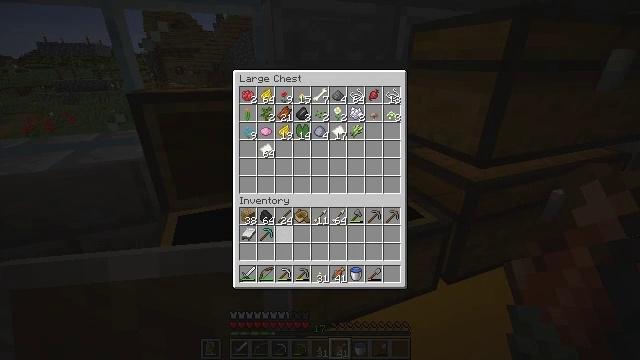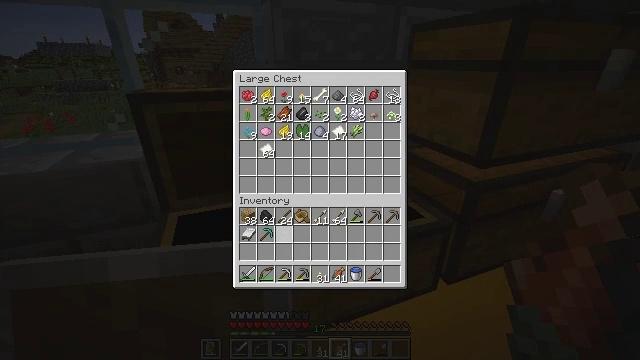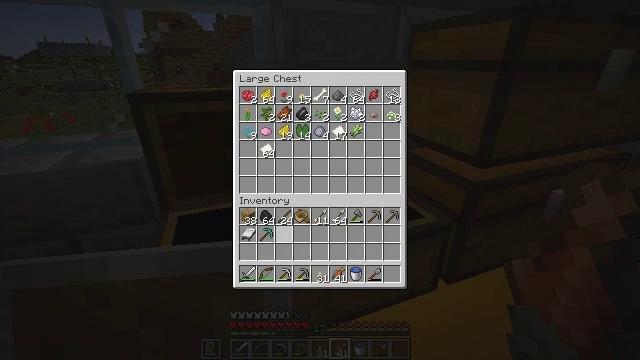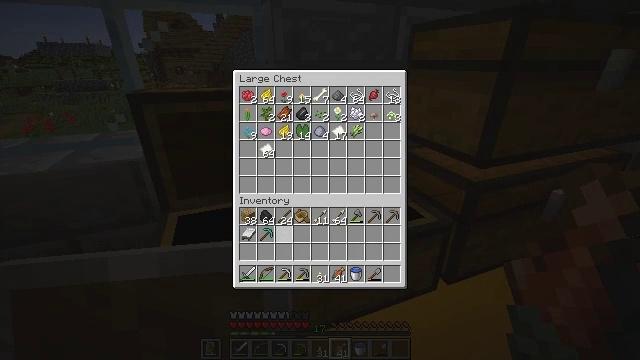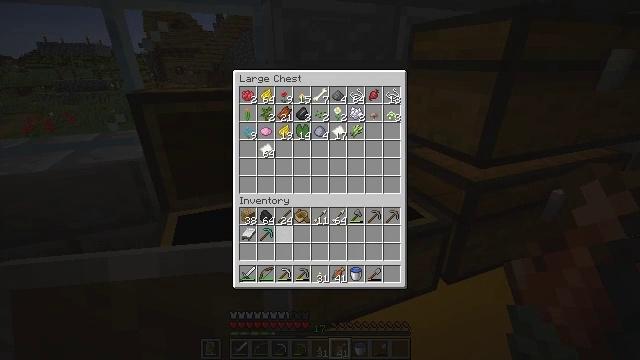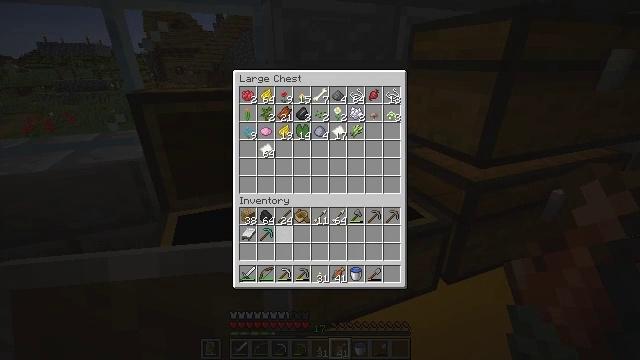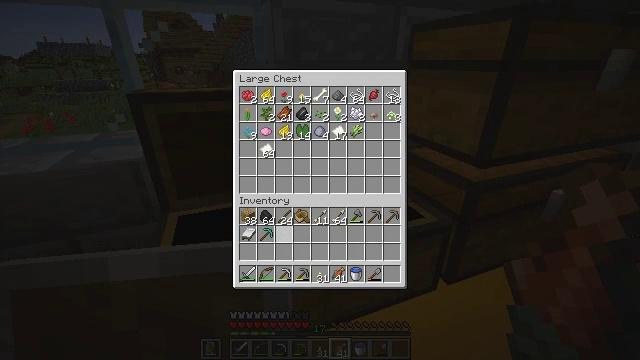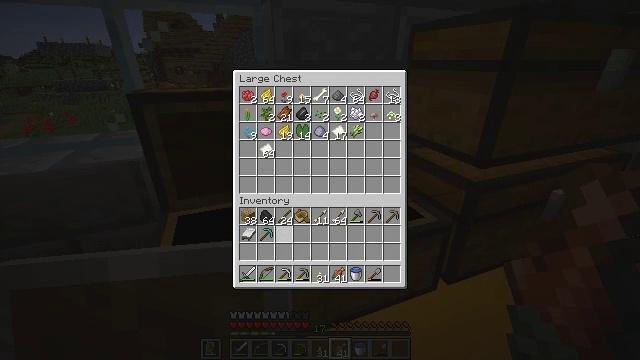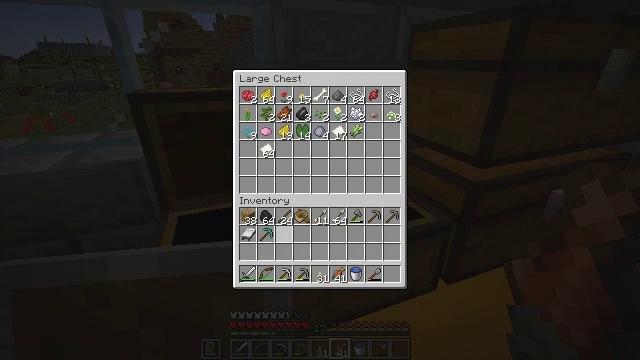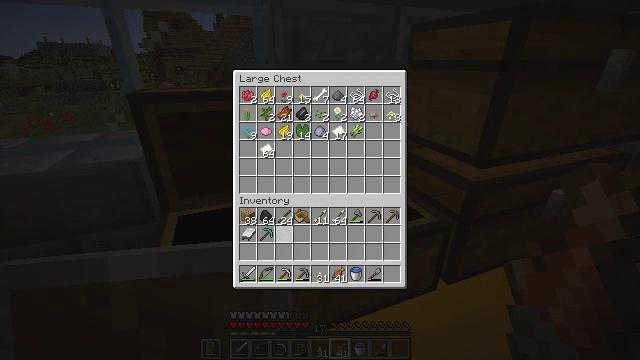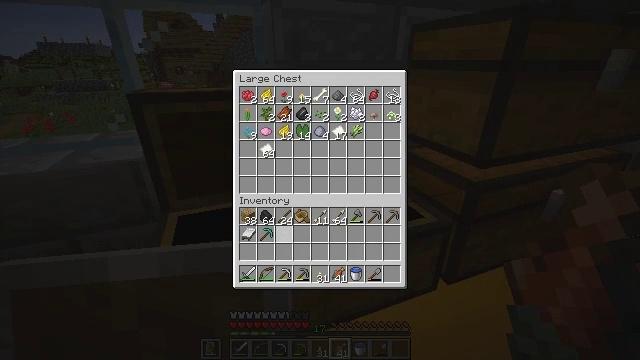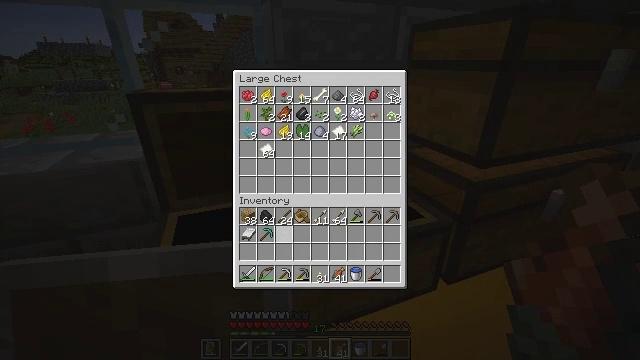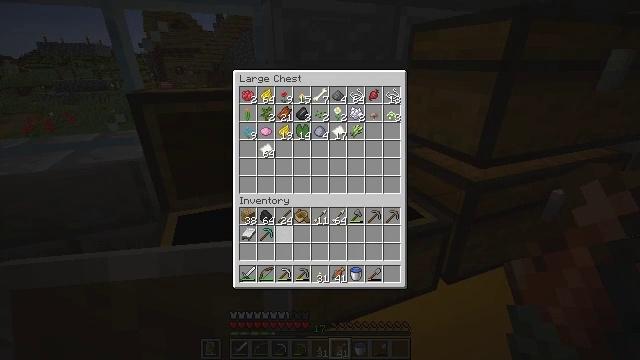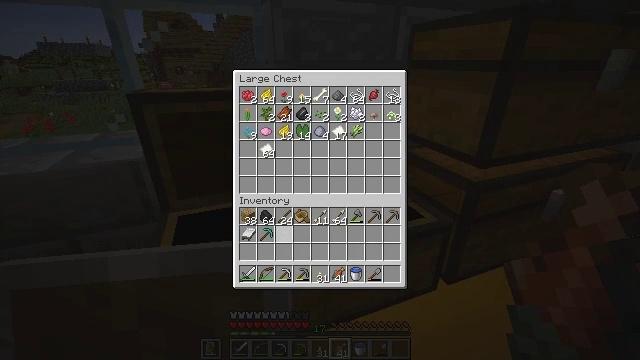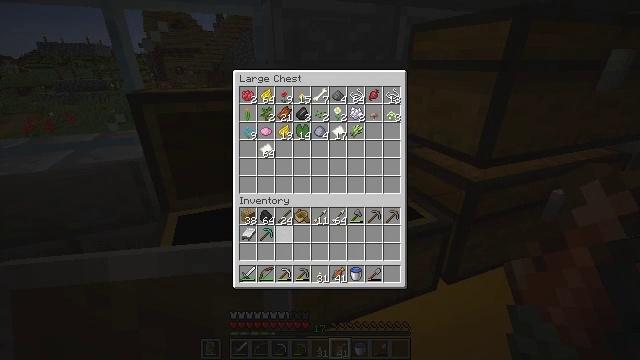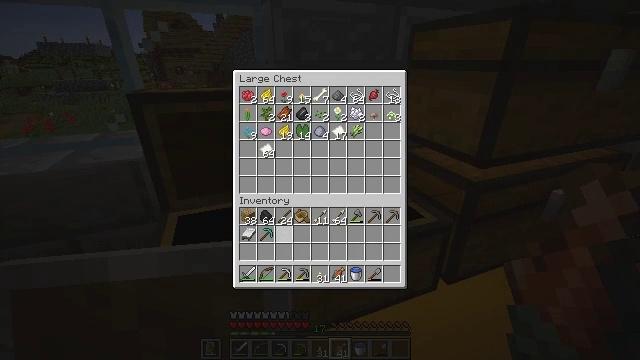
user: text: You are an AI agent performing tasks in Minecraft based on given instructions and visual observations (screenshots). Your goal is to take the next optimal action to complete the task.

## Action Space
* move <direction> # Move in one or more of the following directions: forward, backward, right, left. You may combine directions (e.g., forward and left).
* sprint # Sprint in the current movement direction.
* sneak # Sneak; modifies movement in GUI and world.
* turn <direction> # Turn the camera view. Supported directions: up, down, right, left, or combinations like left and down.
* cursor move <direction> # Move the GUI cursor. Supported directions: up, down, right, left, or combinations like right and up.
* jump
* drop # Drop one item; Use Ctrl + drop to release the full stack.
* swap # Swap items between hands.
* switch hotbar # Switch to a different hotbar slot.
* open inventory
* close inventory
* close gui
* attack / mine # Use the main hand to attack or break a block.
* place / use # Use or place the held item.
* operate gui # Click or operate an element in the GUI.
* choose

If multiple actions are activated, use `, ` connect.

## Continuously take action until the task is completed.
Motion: motion action
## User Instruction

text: Kill the salmon.
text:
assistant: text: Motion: no_op
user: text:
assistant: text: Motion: no_op
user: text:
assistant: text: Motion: no_op
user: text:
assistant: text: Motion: no_op
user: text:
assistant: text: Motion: no_op
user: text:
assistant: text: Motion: no_op
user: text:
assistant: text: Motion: no_op
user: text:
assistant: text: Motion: no_op
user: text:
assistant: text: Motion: no_op
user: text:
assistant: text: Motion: no_op
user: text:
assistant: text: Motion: no_op
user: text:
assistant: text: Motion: no_op
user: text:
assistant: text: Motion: no_op
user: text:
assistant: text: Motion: no_op
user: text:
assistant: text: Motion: no_op
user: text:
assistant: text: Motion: no_op
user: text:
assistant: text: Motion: no_op
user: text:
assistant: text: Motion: no_op
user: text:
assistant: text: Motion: no_op
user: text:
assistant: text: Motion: no_op
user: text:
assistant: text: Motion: no_op
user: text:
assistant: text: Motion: no_op
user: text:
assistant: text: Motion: no_op
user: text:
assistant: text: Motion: no_op
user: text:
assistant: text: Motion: no_op
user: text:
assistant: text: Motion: no_op
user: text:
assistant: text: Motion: no_op
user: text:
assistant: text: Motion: no_op
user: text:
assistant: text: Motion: no_op
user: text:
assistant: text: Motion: no_op